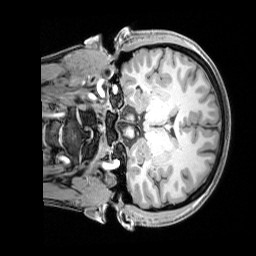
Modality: T1w
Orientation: coronal
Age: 21
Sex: female
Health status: healthy
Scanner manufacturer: siemens
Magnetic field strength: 3 T
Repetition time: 1.65 s
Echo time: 0.00182 s